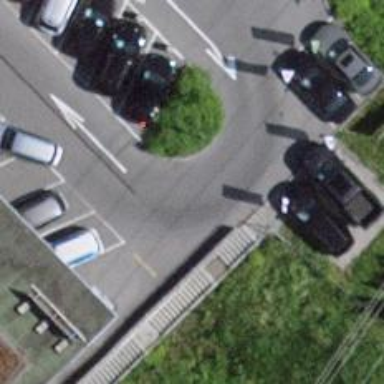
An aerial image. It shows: Asphalt service road.